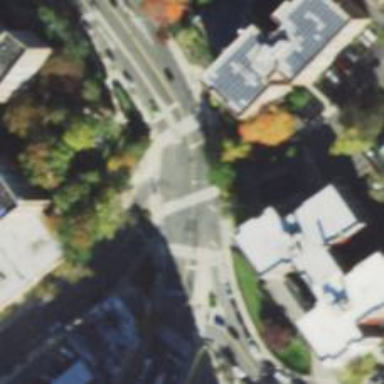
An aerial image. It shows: Zebra crossing on the road.